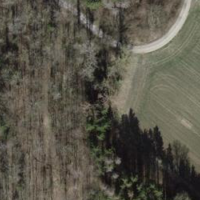
EUNIS habitat code: 41
Species observed at this site:
Mercurialis perennis